Aerial crown-view tile of a tropical tree (Barro Colorado Island, Panama), acquired 20241216:
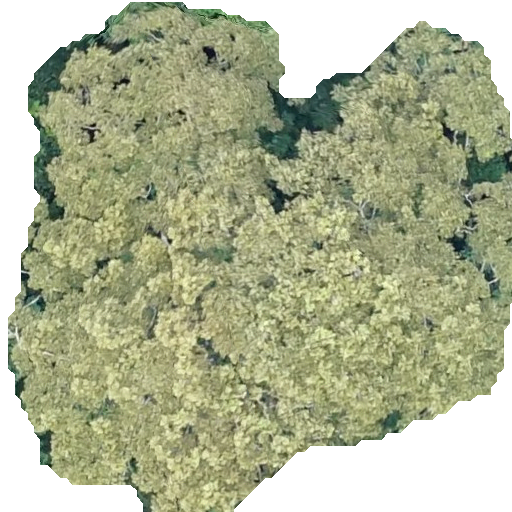
Species: Dipteryx oleifera
GBIF accepted scientific name: Dipteryx oleifera
Crown area: 298.191 m²